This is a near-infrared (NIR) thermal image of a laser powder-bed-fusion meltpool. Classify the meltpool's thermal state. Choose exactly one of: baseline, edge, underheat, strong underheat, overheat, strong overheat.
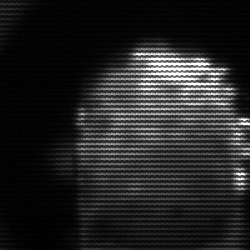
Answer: baseline